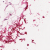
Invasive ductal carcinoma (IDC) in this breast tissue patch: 0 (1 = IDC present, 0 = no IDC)